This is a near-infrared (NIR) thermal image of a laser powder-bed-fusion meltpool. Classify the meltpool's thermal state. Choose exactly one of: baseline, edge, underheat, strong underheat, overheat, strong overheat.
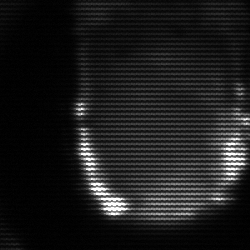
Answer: baseline